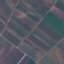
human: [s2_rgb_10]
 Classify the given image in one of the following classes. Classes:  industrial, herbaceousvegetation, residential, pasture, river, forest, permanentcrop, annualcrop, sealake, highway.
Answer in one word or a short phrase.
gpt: PermanentCrop